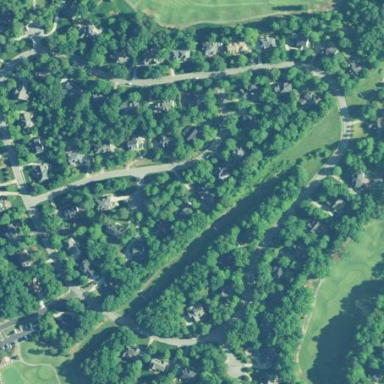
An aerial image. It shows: Residential area within neighborhood.